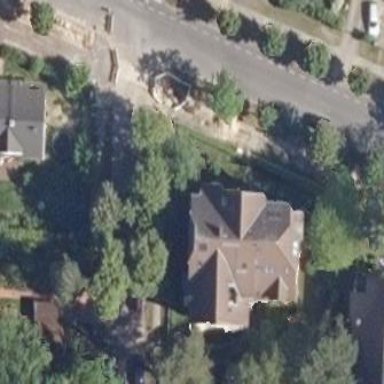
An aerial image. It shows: Half-hipped roof on apartment building.